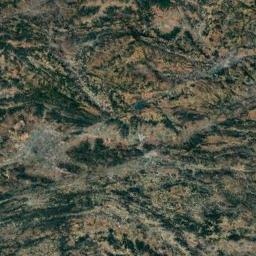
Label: mountain